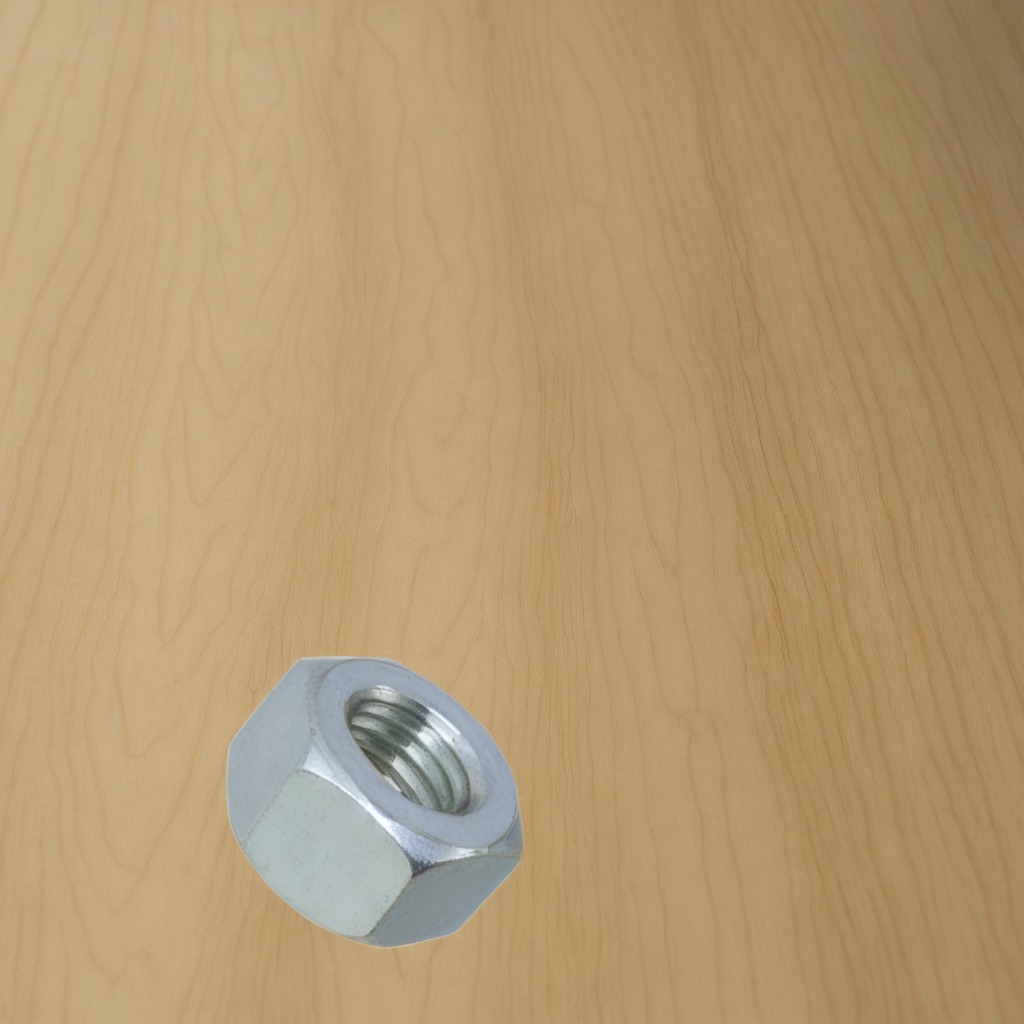
A metal nut lying on a plywood surface in a paint workshop lit by afternoon window light.